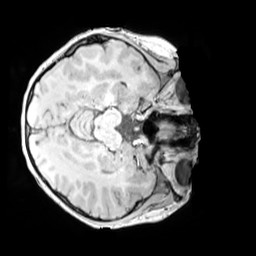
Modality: MP2RAGE
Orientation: axial
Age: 9
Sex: female
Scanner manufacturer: siemens
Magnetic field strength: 3 T
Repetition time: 4 s
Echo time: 0.00303 s